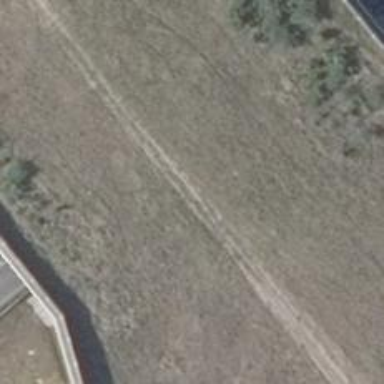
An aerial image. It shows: Track crossing bridge with grade4 ground surface. The bridge is designed as wildlife crossing.